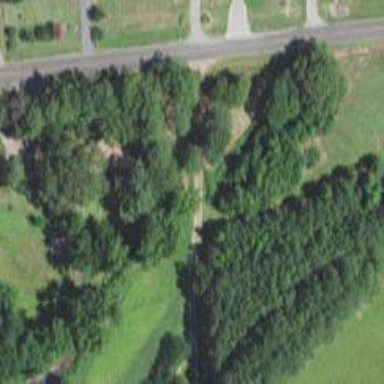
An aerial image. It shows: Driveway leading to service road.